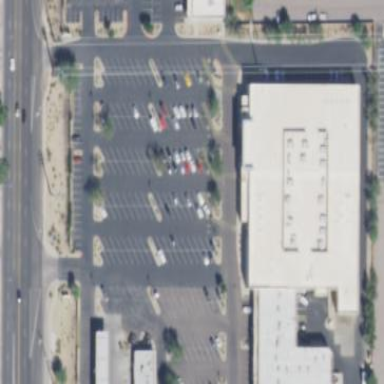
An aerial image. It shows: Retail area.